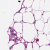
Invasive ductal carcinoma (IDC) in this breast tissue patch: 0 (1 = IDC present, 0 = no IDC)